Question: I want to know the state of the Notification center whether is in "ON" or "OFF" state.
As I know every one says to enable that by using
'''
UIRemoteNotificationType types = [[UIApplication sharedApplication] enabledRemoteNotificationTypes];
'''
BUt i need to get the state either "ON" or "OFF" state.

I searched google results are:
'''
UIRemoteNotificationType types = [[UIApplication sharedApplication] enabledRemoteNotificationTypes];
if (types == UIRemoteNotificationTypeNone)
{
}
'''
and
'''
if (launchOptions != nil)
{
NSDictionary* dictionary = [launchOptions objectForKey:UIApplicationLaunchOptionsRemoteNotificationKey];
if (dictionary != nil)
{
NSLog(@"Launched from push notification: %@", dictionary);
[self clearNotifications];
}
}
'''
and
'''
if (notificationTypes == UIRemoteNotificationTypeNone) {
// Do what ever you need to here when notifications are disabled
} else if (notificationTypes == UIRemoteNotificationTypeBadge) {
// Badge only
} else if (notificationTypes == UIRemoteNotificationTypeAlert) {
// Alert only
} else if (notificationTypes == UIRemoteNotificationTypeSound) {
// Sound only
} else if (notificationTypes == (UIRemoteNotificationTypeBadge | UIRemoteNotificationTypeAlert)) {
// Badge & Alert
} else if (notificationTypes == (UIRemoteNotificationTypeBadge | UIRemoteNotificationTypeSound)) {
// Badge & Sound
} else if (notificationTypes == (UIRemoteNotificationTypeAlert | UIRemoteNotificationTypeSound)) {
// Alert & Sound
} else if (notificationTypes == (UIRemoteNotificationTypeBadge | UIRemoteNotificationTypeAlert | UIRemoteNotificationTypeSound)) {
// Badge, Alert & Sound
}
'''
But i did not get result both ios5 and ios6
Please Guide me
Thanks in Advance
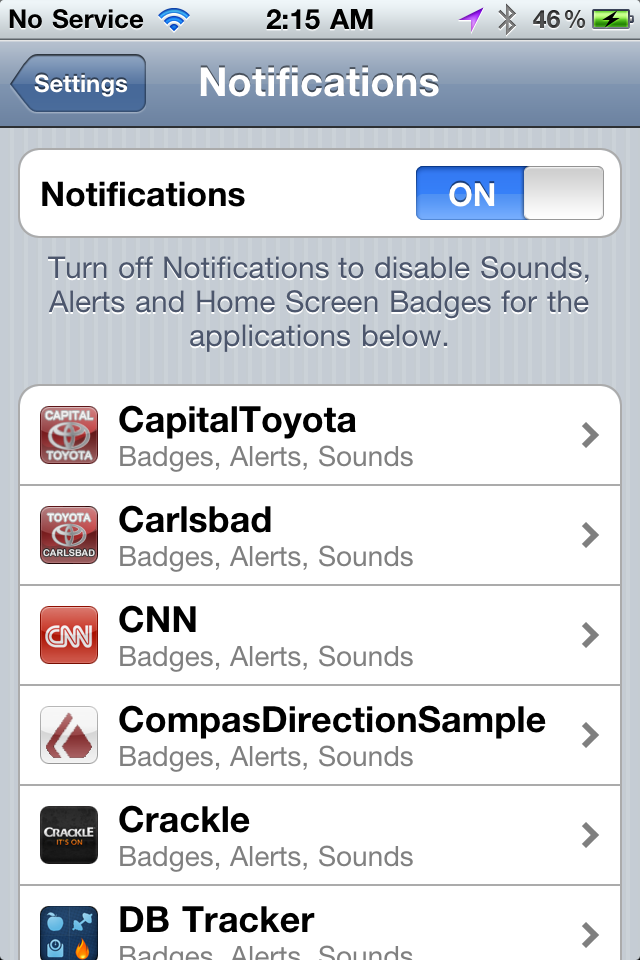
Answer: There is a combination of 2 things you can do to make sure you always know when the user does not have notifications enabled in a specific way.
You must handle both didRegisterForRemoteNotificationsWithDeviceToken and didFailToRegisterForRemoteNotificationsWithError in your AppDelegate.
Example
'''
- (void)application:(UIApplication *)application didRegisterForRemoteNotificationsWithDeviceToken:(NSData *)deviceToken {
if (!([[UIApplication sharedApplication] enabledRemoteNotificationTypes] & UIRemoteNotificationTypeAlert) || !([[UIApplication sharedApplication] enabledRemoteNotificationTypes] & UIRemoteNotificationTypeBadge)) {
UIAlertView *alert = [[UIAlertView alloc]initWithTitle:@"Notice" message:@"You do not have the recommended notification settings enabled for this app." delegate:nil cancelButtonTitle:@"OK" otherButtonTitles:nil];
[alert show];
}
}
- (void)application:(UIApplication *)application didFailToRegisterForRemoteNotificationsWithError:(NSError *)error {
UIAlertView *alert = [[UIAlertView alloc]initWithTitle:@"Notice" message:@"Your device does not currently have notifications enabled." delegate:nil cancelButtonTitle:@"OK" otherButtonTitles:nil];
[alert show];
}
'''
FYI: This will always trigger in the simulator so you may want to comment it out until you test on a device as it becomes annoying.